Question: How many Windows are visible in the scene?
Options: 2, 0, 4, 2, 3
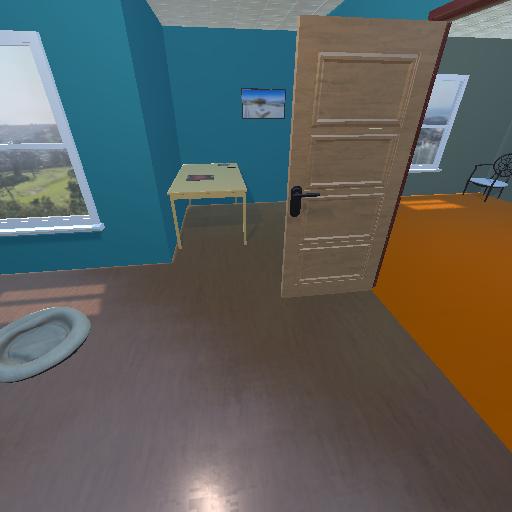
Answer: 2